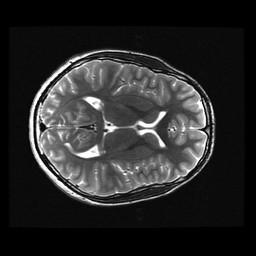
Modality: T2w
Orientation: axial
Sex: male
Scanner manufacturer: ge
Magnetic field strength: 3 T
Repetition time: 5 s
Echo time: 0.1017 s